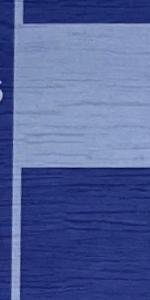
Label: Empty